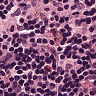
Metastatic tissue present: no